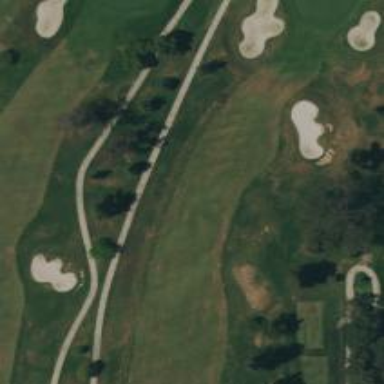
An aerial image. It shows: Path designated for golf carts.